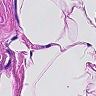
Metastatic tissue present: no